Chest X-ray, AP view. Patient: 32 years old, sex F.
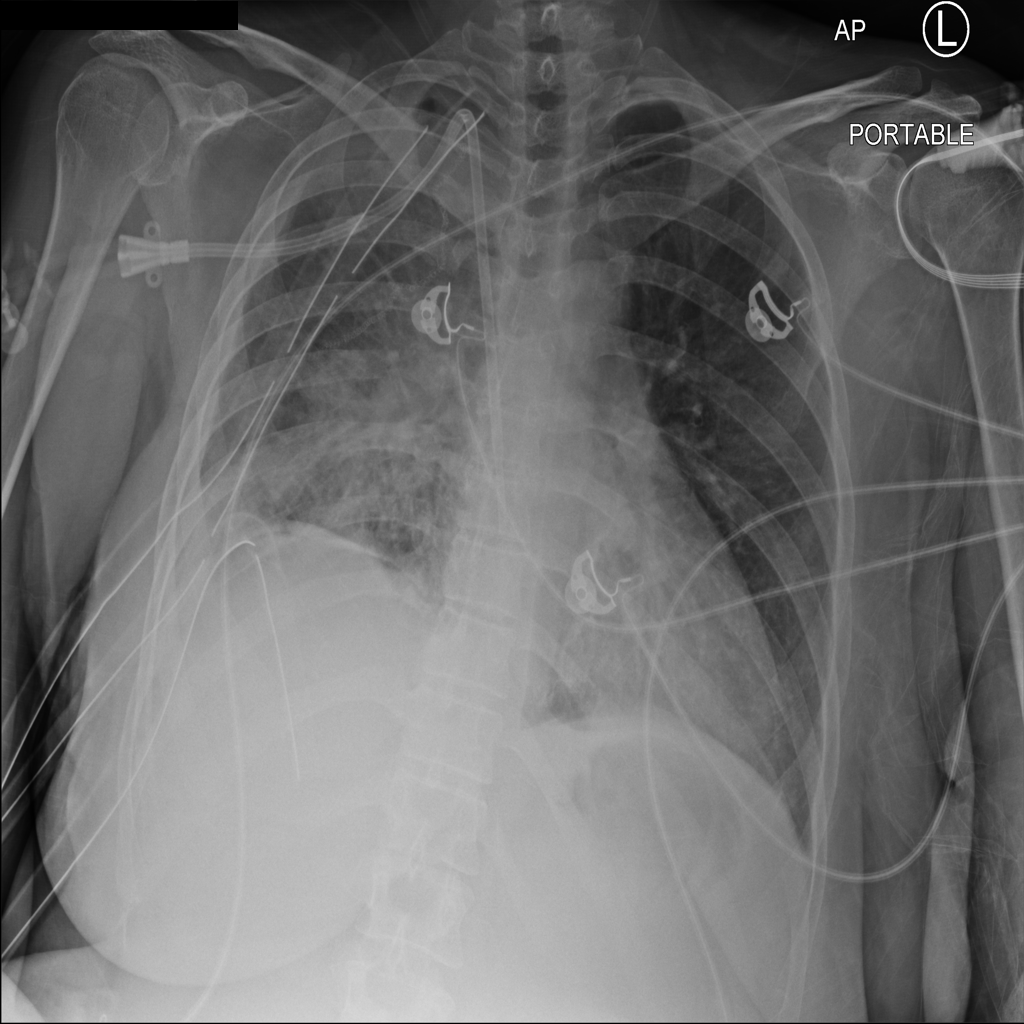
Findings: Infiltration